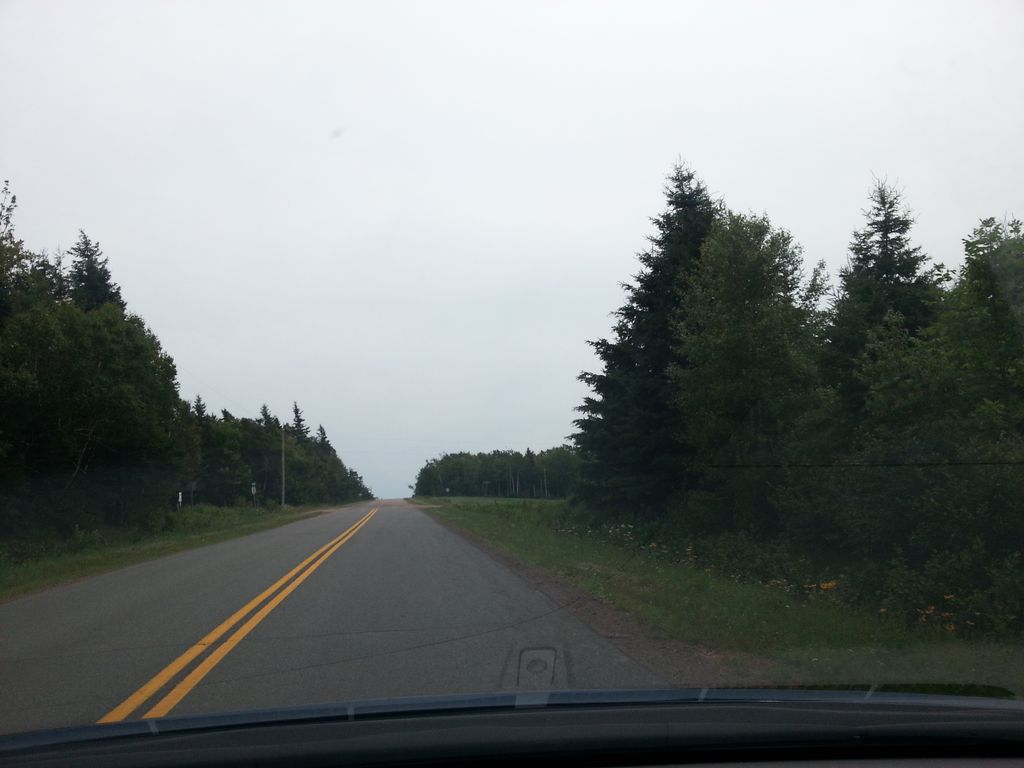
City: charlottetown